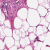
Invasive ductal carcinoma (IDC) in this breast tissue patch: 0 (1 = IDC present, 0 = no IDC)